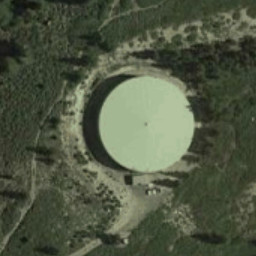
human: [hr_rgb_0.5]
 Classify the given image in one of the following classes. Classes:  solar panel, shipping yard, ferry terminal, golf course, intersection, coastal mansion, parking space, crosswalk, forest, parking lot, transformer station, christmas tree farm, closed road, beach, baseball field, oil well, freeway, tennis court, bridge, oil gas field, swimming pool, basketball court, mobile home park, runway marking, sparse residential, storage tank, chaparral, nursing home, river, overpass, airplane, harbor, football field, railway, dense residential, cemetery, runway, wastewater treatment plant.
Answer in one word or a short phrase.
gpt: storage tank